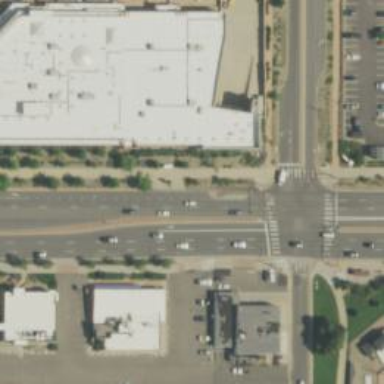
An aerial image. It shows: Primary highway with separate asphalt sidewalk.